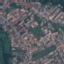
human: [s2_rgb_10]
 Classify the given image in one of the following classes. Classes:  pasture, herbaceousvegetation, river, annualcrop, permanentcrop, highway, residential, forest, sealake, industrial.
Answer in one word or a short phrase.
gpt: Residential